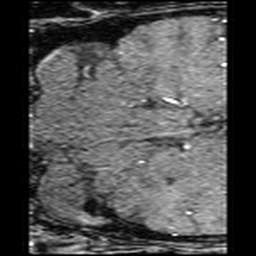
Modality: angio
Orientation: coronal
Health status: ill
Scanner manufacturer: siemens
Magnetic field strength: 3 T
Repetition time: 0.022 s
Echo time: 0.00386 s